Interaction volume radius: 5 \u00c5
Interaction volume height: 15 \u00c5
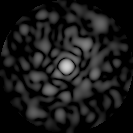
Disorder parameter: 0.871